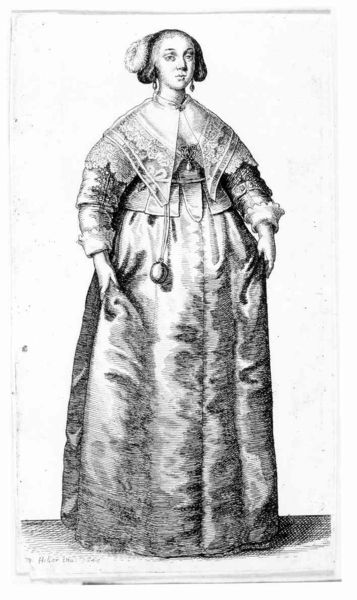
Titel: Die Dame mit der Marmorkugel
Künstler: Wenzel Hollar
Standort: Karlsruhe
Institution: Staatliche Kunsthalle Karlsruhe
Schlagwörter: dunkel, hand, schatten, umhang, weiß, brust, busen, elegant, frau, frisur, grau, haar, hell, hut, hüte, kleid, kopfbedeckungen, licht, mund, nase, ohrring, schmuck, schwarz, skizze, zeichnung, blick, dame, gürtel, tuch, fest, haube, mode, rock, alt, mütze, arm, augen, bluse, falten, gesicht, haarschmuck, halten, kleidung, kragen, lang, mensch, pelz, spitze, stehen, weit, ärmel, bildnis, hals, holland, hände, portrait, porträt, signatur, boden, gewand, haare, stehend, stoff, ohrringe, spitzen, augenbrauen, brosche, haarreif, kinn, lippen, perle, seide, traurig, fell, kopfbedeckung, schürze, taille, wangen, papier, modell, mieder, zöpfe, kette, grafik, graphik, erhaben, dick, einfach, spitz, weib, zeitgenössisch, ernst, uhr, robe, bauch, faltenwurf, edel, rüschen, schoß, schick, stola, fett, medaillon, ringe, parallel, steht, druck, schwarz-weiss, schraffur, radierung, stich, greifen, stand, kugel, manschette, manschetten, beutel, tasche, brokat, gravur, ganzfigur, tracht, arrogant, putz, anhänger, amulett, schultertuch, heben, frauenbildnis, herrscherin, königin, taschenuhr, fürstin, maria, kupferstich, stulpen, kopfschmuck, pendel, krinoline, dirndl, kaiserin, zeichung, medici, mal, spitzentuch, geand, herzogin, raffen, fock, menshen, white, kleiner kopf, black, ffrau, standesporträt, blasiert, woman, umfang, ht, ei, 17. jahrhundert, 1670, festlih, zaddeln, black and with, balck and white, marmorei, dame+, uerpean, unnatürliche haltung